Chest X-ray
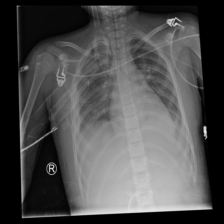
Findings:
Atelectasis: negative
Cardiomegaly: negative
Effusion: positive
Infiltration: positive
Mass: negative
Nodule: negative
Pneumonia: negative
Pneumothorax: negative
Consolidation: negative
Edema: negative
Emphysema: negative
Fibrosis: negative
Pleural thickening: negative
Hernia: negative